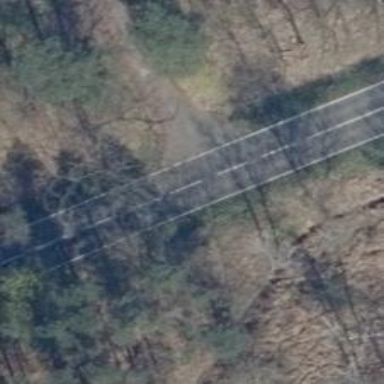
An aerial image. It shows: Primary road with asphalt surface.